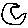
Label: moon